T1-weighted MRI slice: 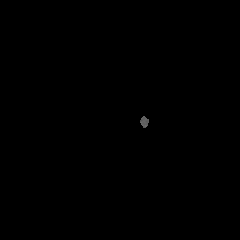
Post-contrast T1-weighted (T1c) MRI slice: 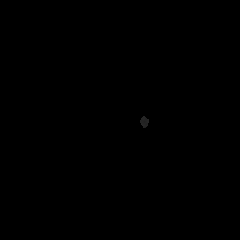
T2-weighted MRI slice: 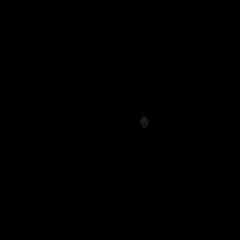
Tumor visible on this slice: no